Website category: jobs
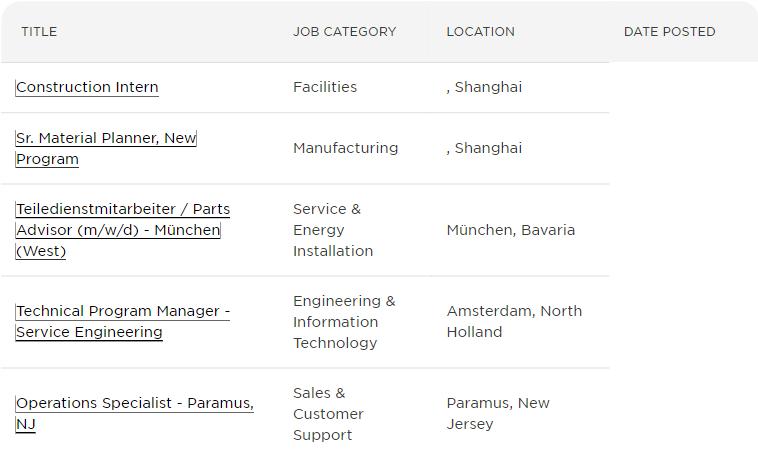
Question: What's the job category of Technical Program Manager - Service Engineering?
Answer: Engineering & Information Technology

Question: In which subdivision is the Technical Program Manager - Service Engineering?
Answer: Engineering & Information Technology

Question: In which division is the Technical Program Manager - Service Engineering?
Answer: Engineering & Information Technology

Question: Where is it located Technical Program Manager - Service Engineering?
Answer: Engineering & Information Technology

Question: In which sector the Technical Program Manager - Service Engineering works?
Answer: Engineering & Information Technology

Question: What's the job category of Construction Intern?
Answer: Facilities

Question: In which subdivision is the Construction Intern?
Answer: Facilities

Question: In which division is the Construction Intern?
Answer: Facilities

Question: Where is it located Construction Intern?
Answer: Facilities

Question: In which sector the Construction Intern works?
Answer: Facilities

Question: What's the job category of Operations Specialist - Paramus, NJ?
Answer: Sales & Customer Support

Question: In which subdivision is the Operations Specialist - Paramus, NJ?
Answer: Sales & Customer Support

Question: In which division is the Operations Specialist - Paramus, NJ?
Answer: Sales & Customer Support

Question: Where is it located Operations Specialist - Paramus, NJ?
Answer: Sales & Customer Support

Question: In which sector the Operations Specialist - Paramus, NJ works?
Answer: Sales & Customer Support

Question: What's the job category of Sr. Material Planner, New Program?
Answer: Manufacturing

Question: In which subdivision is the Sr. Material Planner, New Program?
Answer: Manufacturing

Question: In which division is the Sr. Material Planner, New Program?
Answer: Manufacturing

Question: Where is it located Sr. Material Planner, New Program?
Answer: Manufacturing

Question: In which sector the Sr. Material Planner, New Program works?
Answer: Manufacturing

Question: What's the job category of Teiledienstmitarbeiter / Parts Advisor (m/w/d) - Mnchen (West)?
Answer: Service & Energy Installation

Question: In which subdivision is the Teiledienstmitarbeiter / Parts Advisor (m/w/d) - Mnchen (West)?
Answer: Service & Energy Installation

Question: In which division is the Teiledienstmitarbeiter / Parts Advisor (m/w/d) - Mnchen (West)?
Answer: Service & Energy Installation

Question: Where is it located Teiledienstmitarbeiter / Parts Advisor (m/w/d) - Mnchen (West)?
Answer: Service & Energy Installation

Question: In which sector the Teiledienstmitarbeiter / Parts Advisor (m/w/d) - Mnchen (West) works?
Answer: Service & Energy Installation

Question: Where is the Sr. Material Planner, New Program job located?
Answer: , Shanghai

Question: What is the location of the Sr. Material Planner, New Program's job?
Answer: , Shanghai

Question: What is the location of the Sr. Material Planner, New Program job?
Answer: , Shanghai

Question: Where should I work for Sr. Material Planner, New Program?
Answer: , Shanghai

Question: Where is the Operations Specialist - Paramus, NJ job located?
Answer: Paramus, New Jersey

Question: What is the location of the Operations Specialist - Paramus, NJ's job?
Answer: Paramus, New Jersey

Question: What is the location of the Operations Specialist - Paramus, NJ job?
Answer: Paramus, New Jersey

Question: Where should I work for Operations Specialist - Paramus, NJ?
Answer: Paramus, New Jersey

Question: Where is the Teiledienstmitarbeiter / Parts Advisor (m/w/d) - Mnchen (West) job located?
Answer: Mnchen, Bavaria

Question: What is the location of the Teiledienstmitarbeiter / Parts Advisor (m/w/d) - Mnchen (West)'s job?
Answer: Mnchen, Bavaria

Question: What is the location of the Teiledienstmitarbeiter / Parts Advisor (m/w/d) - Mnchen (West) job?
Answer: Mnchen, Bavaria

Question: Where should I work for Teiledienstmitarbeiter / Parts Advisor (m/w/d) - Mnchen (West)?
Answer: Mnchen, Bavaria

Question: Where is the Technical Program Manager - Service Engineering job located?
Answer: Amsterdam, North Holland

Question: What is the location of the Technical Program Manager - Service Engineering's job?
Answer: Amsterdam, North Holland

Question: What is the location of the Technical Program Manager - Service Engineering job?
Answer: Amsterdam, North Holland

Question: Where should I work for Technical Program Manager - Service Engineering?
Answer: Amsterdam, North Holland

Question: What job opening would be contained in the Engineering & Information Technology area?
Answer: Technical Program Manager - Service Engineering

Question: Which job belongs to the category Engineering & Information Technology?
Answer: Technical Program Manager - Service Engineering

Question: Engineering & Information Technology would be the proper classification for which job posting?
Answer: Technical Program Manager - Service Engineering

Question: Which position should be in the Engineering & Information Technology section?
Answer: Technical Program Manager - Service Engineering

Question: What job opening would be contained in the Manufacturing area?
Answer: Sr. Material Planner, New Program

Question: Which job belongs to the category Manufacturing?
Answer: Sr. Material Planner, New Program

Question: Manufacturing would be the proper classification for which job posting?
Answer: Sr. Material Planner, New Program

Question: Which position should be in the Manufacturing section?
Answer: Sr. Material Planner, New Program

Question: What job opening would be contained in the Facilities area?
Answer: Construction Intern

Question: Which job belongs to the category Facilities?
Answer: Construction Intern

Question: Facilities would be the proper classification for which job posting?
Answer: Construction Intern

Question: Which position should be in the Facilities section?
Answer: Construction Intern

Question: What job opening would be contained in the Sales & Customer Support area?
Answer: Operations Specialist - Paramus, NJ

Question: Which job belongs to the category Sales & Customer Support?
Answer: Operations Specialist - Paramus, NJ

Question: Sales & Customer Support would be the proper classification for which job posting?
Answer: Operations Specialist - Paramus, NJ

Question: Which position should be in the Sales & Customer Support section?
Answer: Operations Specialist - Paramus, NJ

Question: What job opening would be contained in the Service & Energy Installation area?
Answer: Teiledienstmitarbeiter / Parts Advisor (m/w/d) - Mnchen (West)

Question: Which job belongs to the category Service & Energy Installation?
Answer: Teiledienstmitarbeiter / Parts Advisor (m/w/d) - Mnchen (West)

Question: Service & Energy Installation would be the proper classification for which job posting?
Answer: Teiledienstmitarbeiter / Parts Advisor (m/w/d) - Mnchen (West)

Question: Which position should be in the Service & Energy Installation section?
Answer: Teiledienstmitarbeiter / Parts Advisor (m/w/d) - Mnchen (West)

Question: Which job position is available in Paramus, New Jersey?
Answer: Operations Specialist - Paramus, NJ

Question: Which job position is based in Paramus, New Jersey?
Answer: Operations Specialist - Paramus, NJ

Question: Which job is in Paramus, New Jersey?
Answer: Operations Specialist - Paramus, NJ